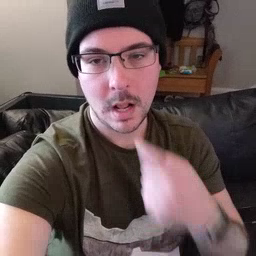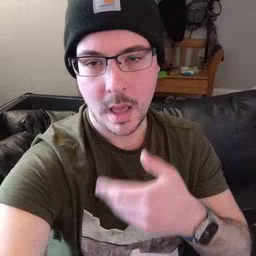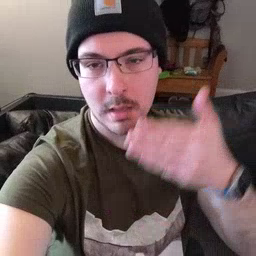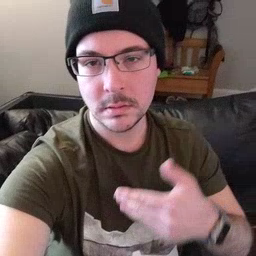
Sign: glasswindow